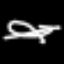
Label: line